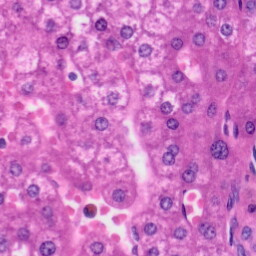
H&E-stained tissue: Liver